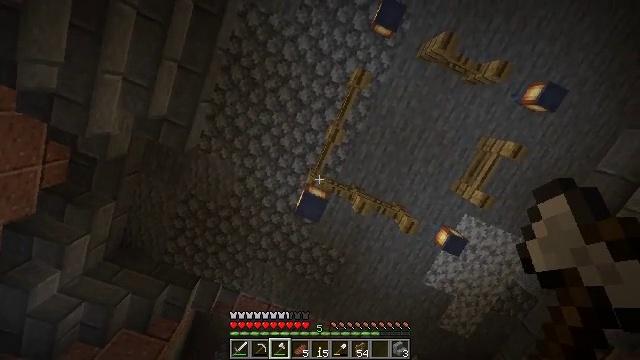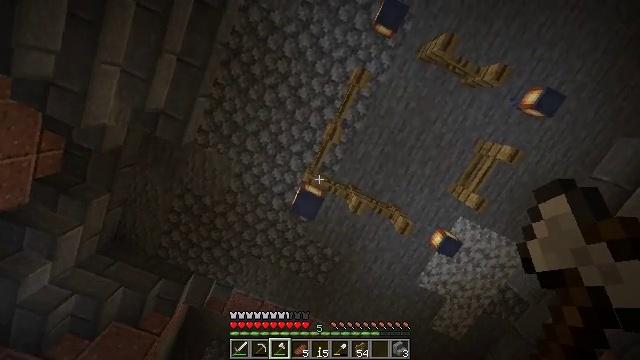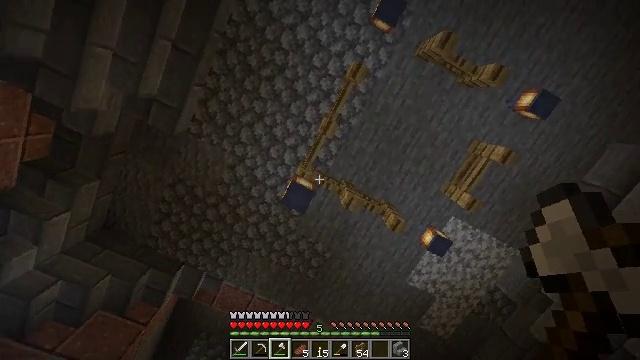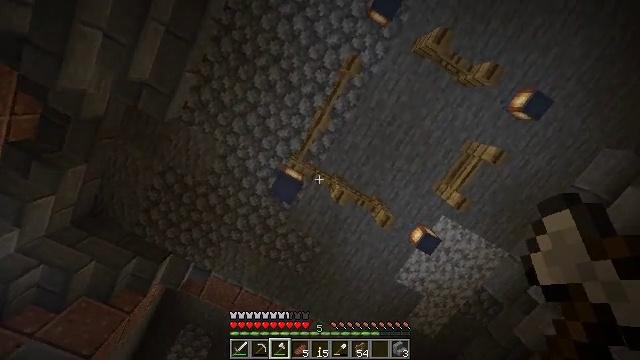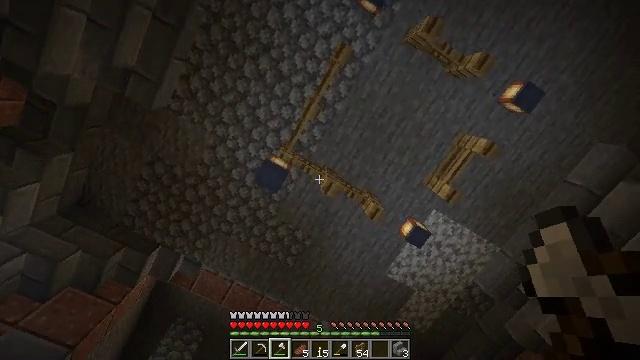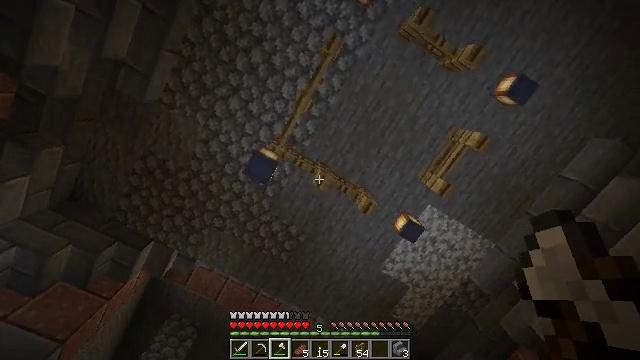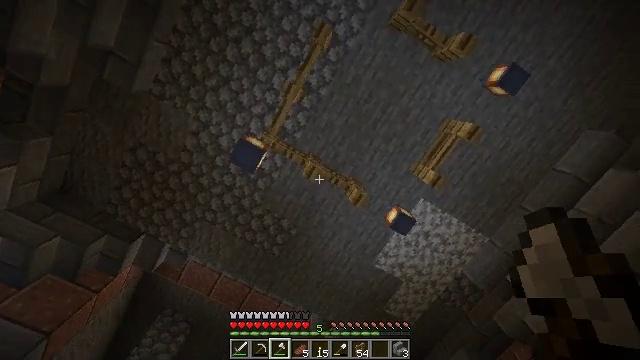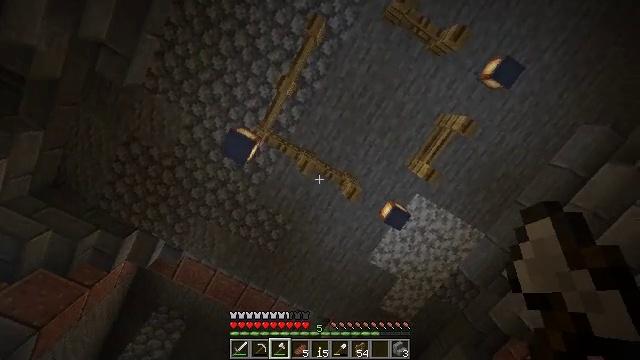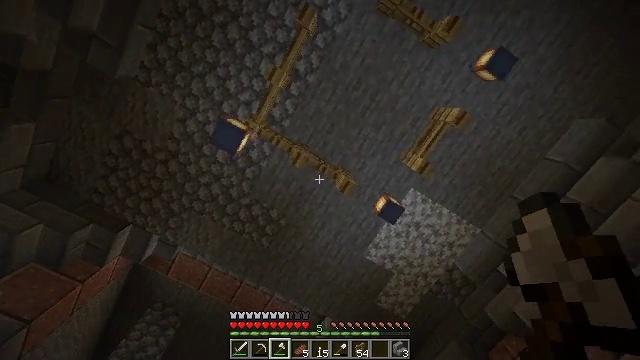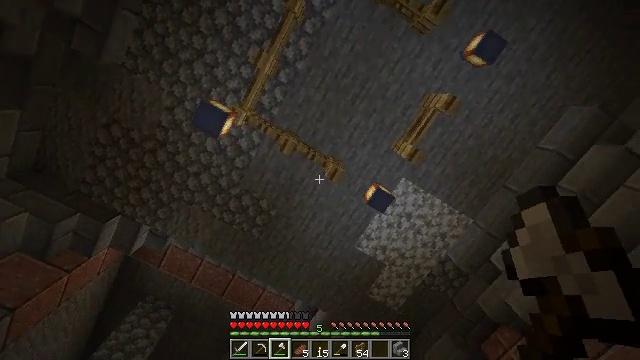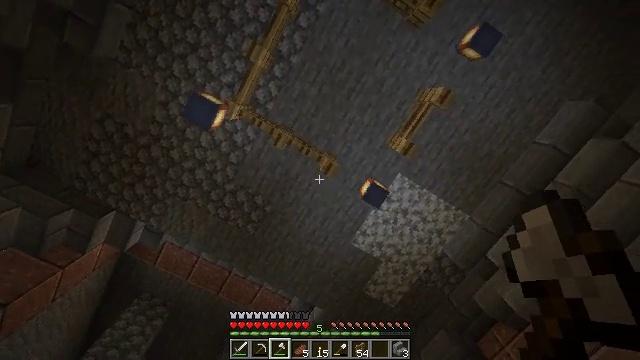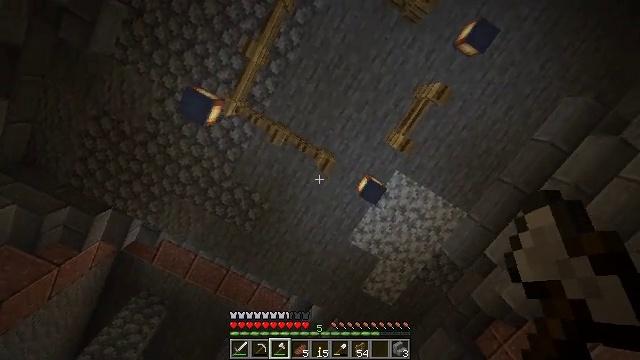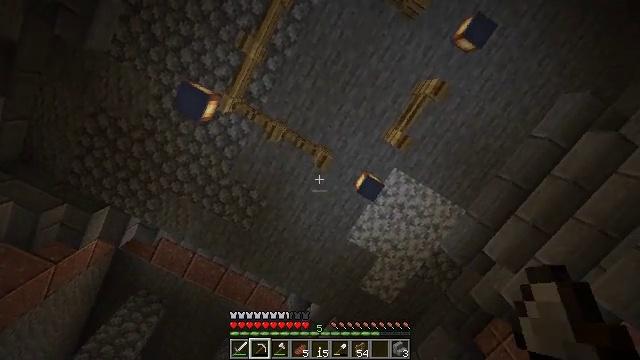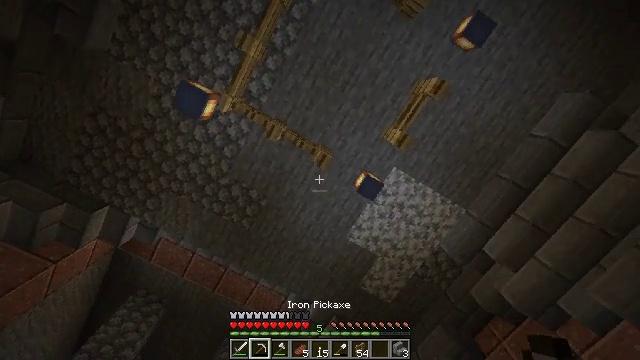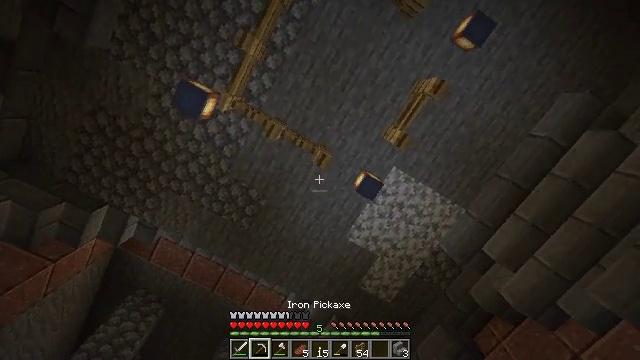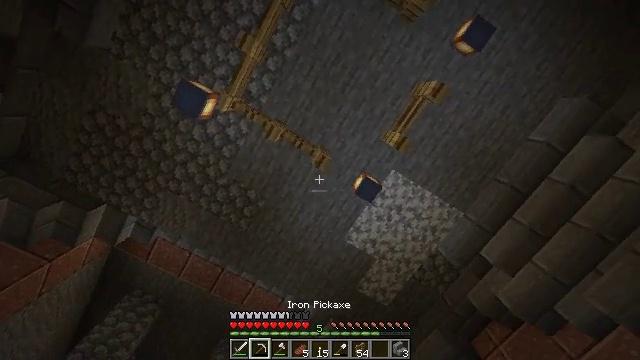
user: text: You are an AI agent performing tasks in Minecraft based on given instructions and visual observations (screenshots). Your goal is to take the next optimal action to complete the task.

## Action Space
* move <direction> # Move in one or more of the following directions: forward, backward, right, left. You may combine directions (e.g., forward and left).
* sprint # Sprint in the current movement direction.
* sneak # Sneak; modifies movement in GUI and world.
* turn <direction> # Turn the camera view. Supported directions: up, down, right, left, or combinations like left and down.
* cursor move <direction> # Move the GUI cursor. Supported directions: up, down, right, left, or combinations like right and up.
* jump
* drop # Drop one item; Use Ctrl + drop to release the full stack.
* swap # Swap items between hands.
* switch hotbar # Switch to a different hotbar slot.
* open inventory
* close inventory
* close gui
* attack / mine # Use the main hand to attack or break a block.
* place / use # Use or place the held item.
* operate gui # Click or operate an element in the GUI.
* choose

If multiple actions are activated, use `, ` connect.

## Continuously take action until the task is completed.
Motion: motion action
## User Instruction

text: Break the lantern to collect it.
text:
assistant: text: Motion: move forward and move right, turn right
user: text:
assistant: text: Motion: move forward and move right, turn right
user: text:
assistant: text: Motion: move forward and move right, turn right
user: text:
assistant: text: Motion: move forward and move right
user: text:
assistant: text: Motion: move forward and move right
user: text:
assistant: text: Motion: move forward and move right
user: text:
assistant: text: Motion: move forward and move right
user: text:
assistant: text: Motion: move forward and move right
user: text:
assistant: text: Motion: move forward and move right
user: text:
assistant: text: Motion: no_op
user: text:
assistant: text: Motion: no_op
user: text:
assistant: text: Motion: switch to hotbar 2
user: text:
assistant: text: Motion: switch to hotbar 2
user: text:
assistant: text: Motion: switch to hotbar 2
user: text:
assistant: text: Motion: switch to hotbar 2
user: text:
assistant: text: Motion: no_op
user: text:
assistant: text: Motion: turn right and up
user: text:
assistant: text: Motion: turn right
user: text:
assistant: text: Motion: turn right
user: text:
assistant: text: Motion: turn right
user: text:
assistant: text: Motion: turn right
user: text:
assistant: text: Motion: no_op
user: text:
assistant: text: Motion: move right
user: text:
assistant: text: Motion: move right
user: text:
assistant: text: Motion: move right
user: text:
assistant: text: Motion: move right
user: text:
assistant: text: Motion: no_op
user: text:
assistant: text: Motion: no_op
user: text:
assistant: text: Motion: no_op
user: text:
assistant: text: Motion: no_op